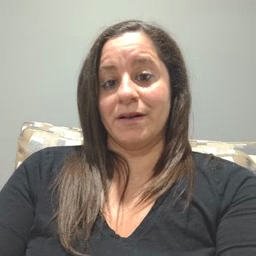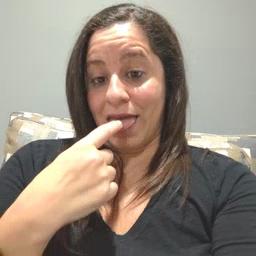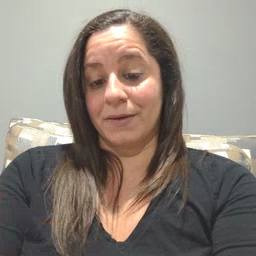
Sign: tongue